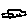
Label: car